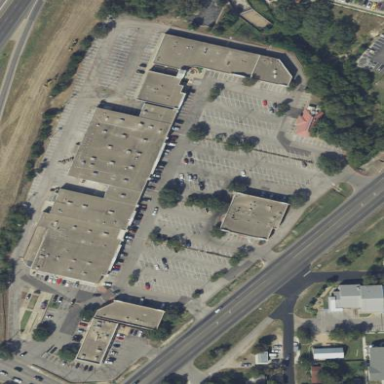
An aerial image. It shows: Retail area.